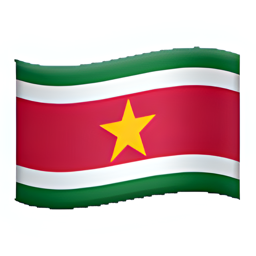
Name: flag for suriname
Emoji: 🇷🇸
Group: Flags
Sub-group: country-flag